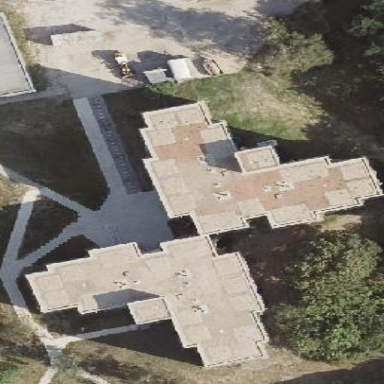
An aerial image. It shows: Dormitory building.